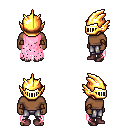
a pixel art fantasy rpg character, male body template, human, dark skin, pink tattered cape, metal pants, red long mohawk hairstyle, gold helm, cloth bracers, maroon shoes, four views (front, back, left, right), 2x2 character sprite sheet, small pixel art, hard edges, no anti-aliasing